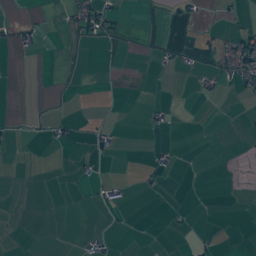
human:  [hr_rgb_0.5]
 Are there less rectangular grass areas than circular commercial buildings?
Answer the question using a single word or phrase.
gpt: no

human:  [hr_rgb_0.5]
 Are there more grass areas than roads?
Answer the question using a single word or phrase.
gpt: yes

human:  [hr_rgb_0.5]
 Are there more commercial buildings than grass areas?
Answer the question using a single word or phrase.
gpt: no

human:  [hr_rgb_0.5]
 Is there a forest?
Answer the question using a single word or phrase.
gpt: yes

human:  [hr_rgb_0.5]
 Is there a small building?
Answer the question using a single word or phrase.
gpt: yes

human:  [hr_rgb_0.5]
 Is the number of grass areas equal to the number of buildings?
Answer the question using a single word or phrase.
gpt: no

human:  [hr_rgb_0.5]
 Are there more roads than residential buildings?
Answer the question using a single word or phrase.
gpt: no

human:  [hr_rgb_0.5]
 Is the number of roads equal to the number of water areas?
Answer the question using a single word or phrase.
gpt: no

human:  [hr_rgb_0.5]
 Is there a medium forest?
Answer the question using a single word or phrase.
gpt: yes

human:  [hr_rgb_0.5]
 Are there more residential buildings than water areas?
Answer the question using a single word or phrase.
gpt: yes

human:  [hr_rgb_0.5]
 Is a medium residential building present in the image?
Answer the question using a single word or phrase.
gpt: yes

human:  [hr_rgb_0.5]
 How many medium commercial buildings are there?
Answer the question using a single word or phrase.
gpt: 0

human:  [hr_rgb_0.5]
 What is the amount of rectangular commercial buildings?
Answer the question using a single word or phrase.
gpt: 2

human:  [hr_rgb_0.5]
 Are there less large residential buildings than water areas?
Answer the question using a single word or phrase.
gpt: yes

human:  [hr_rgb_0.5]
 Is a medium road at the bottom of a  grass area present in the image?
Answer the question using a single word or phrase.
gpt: no

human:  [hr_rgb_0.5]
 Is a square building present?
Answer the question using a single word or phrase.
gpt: yes

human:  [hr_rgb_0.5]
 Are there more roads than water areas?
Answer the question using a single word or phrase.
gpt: yes

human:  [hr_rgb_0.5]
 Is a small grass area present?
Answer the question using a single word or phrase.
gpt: yes

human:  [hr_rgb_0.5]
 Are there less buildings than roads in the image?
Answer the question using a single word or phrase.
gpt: no

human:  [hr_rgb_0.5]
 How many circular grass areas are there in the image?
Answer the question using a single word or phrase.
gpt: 1

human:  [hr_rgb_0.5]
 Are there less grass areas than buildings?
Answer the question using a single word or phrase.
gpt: yes

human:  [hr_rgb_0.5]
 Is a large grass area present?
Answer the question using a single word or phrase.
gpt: yes

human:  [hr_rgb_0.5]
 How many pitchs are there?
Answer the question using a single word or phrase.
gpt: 2

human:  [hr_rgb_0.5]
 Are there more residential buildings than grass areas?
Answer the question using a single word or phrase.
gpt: yes

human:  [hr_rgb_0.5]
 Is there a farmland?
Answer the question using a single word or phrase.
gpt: yes

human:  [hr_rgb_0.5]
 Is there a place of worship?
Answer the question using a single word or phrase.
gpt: yes

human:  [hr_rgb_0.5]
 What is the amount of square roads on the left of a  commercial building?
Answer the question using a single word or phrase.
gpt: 0

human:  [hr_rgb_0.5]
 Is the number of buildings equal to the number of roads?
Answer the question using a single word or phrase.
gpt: no

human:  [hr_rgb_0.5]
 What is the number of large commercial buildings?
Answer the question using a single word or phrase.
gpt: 0

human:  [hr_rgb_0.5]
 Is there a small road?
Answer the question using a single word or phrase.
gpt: yes

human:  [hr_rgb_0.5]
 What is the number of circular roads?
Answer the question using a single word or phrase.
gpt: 0

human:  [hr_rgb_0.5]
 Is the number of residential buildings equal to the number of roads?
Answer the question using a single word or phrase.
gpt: no

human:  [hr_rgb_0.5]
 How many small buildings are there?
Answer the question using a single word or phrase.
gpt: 476

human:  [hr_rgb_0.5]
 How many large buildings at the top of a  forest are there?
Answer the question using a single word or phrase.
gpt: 1

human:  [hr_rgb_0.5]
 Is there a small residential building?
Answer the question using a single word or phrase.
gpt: yes

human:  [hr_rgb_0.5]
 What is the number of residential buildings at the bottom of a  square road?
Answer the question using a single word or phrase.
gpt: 0